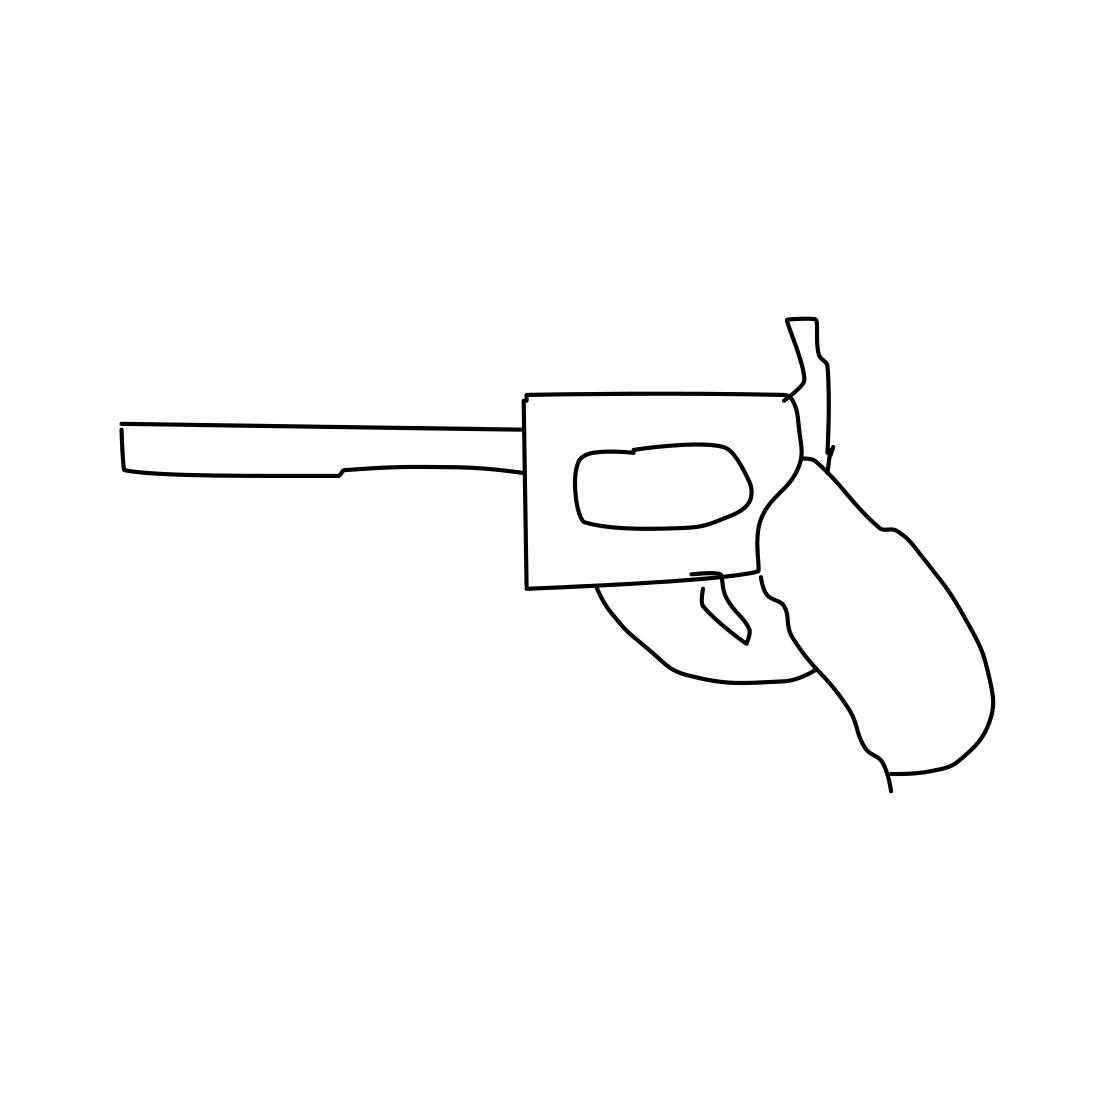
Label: revolver